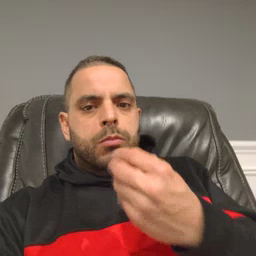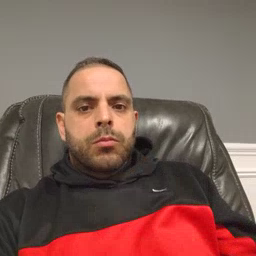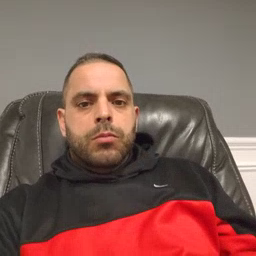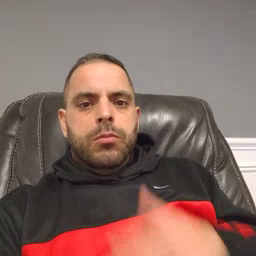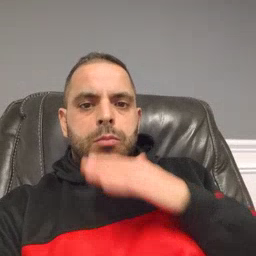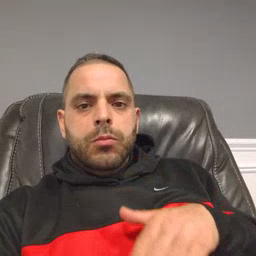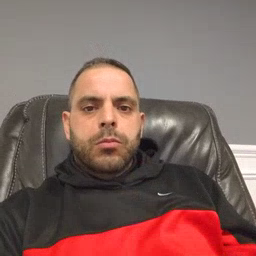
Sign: quiet